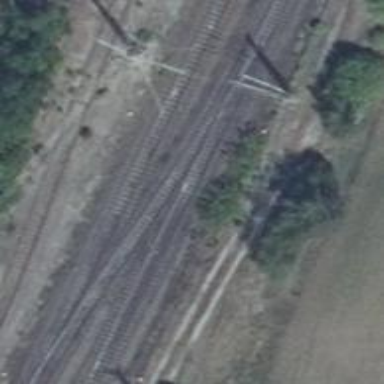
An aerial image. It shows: Railway with electrified contact lines.